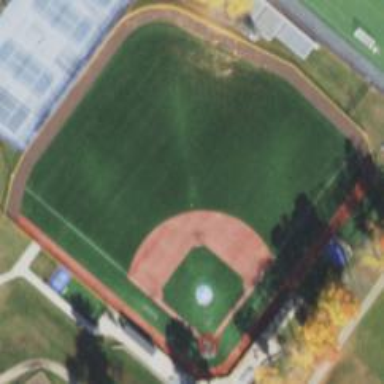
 perfect for sports and leisure activities."